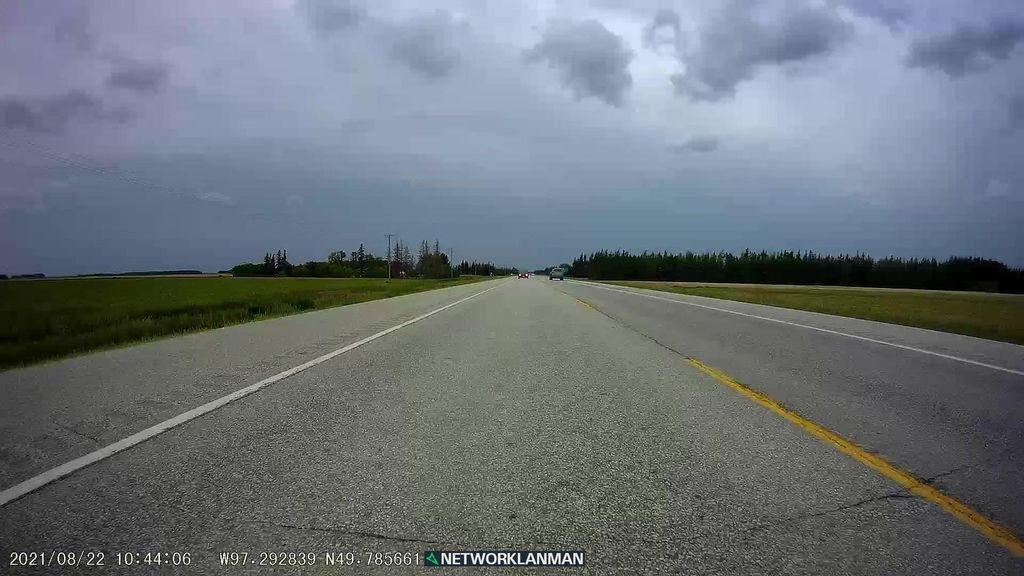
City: winnipeg